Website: lowes
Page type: address-validator
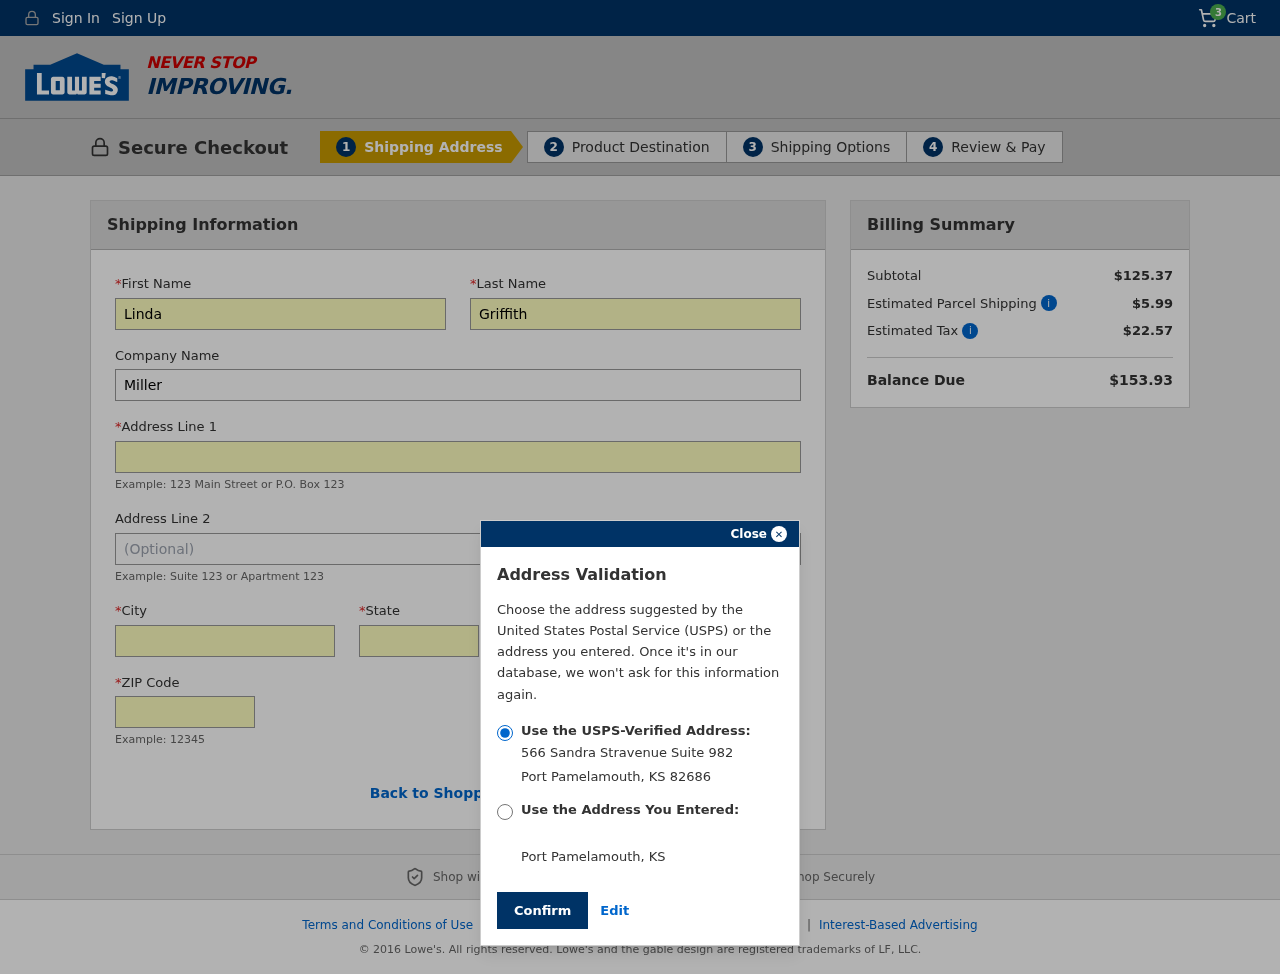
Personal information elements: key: PII_CITY
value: Port Pamelamouth
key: PII_COMPANY
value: Miller Group
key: PII_FIRSTNAME
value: Linda
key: PII_LASTNAME
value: Griffith
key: PII_POSTCODE
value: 82686
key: PII_STATE
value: Kansas
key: PII_STATE_ABBR
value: KS
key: PII_STREET
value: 566 Sandra Stravenue Suite 982
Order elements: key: ORDER_NUM_ITEMS
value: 3
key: ORDER_SUBTOTAL
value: $125.37
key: ORDER_SHIPPING_COST
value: $5.99
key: ORDER_TAX
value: $22.57
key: ORDER_TOTAL
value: $153.93